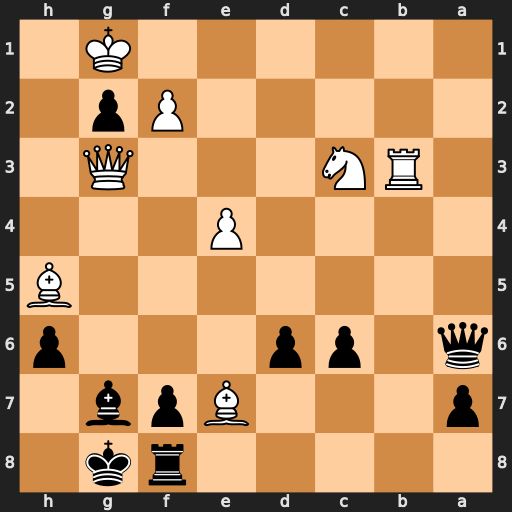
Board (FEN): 5rk1/p3Bpb1/q1pp3p/7B/4P3/1RN3Q1/5Pp1/6K1
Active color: b
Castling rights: -
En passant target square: -
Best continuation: Qf1+ Kh2 Qh1#